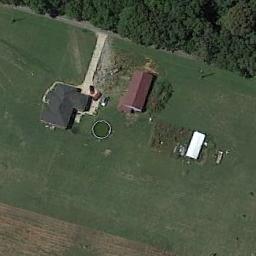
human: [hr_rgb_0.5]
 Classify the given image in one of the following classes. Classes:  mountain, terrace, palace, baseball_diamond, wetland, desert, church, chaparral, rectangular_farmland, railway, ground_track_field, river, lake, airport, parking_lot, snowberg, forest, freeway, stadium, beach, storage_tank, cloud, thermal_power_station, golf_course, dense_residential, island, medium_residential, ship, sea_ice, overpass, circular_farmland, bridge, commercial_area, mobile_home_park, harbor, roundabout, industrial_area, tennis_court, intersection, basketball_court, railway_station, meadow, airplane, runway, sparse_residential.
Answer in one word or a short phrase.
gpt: sparse_residential